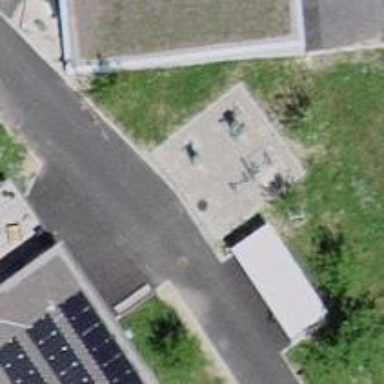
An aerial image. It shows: Bicycle parking area.